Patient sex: M
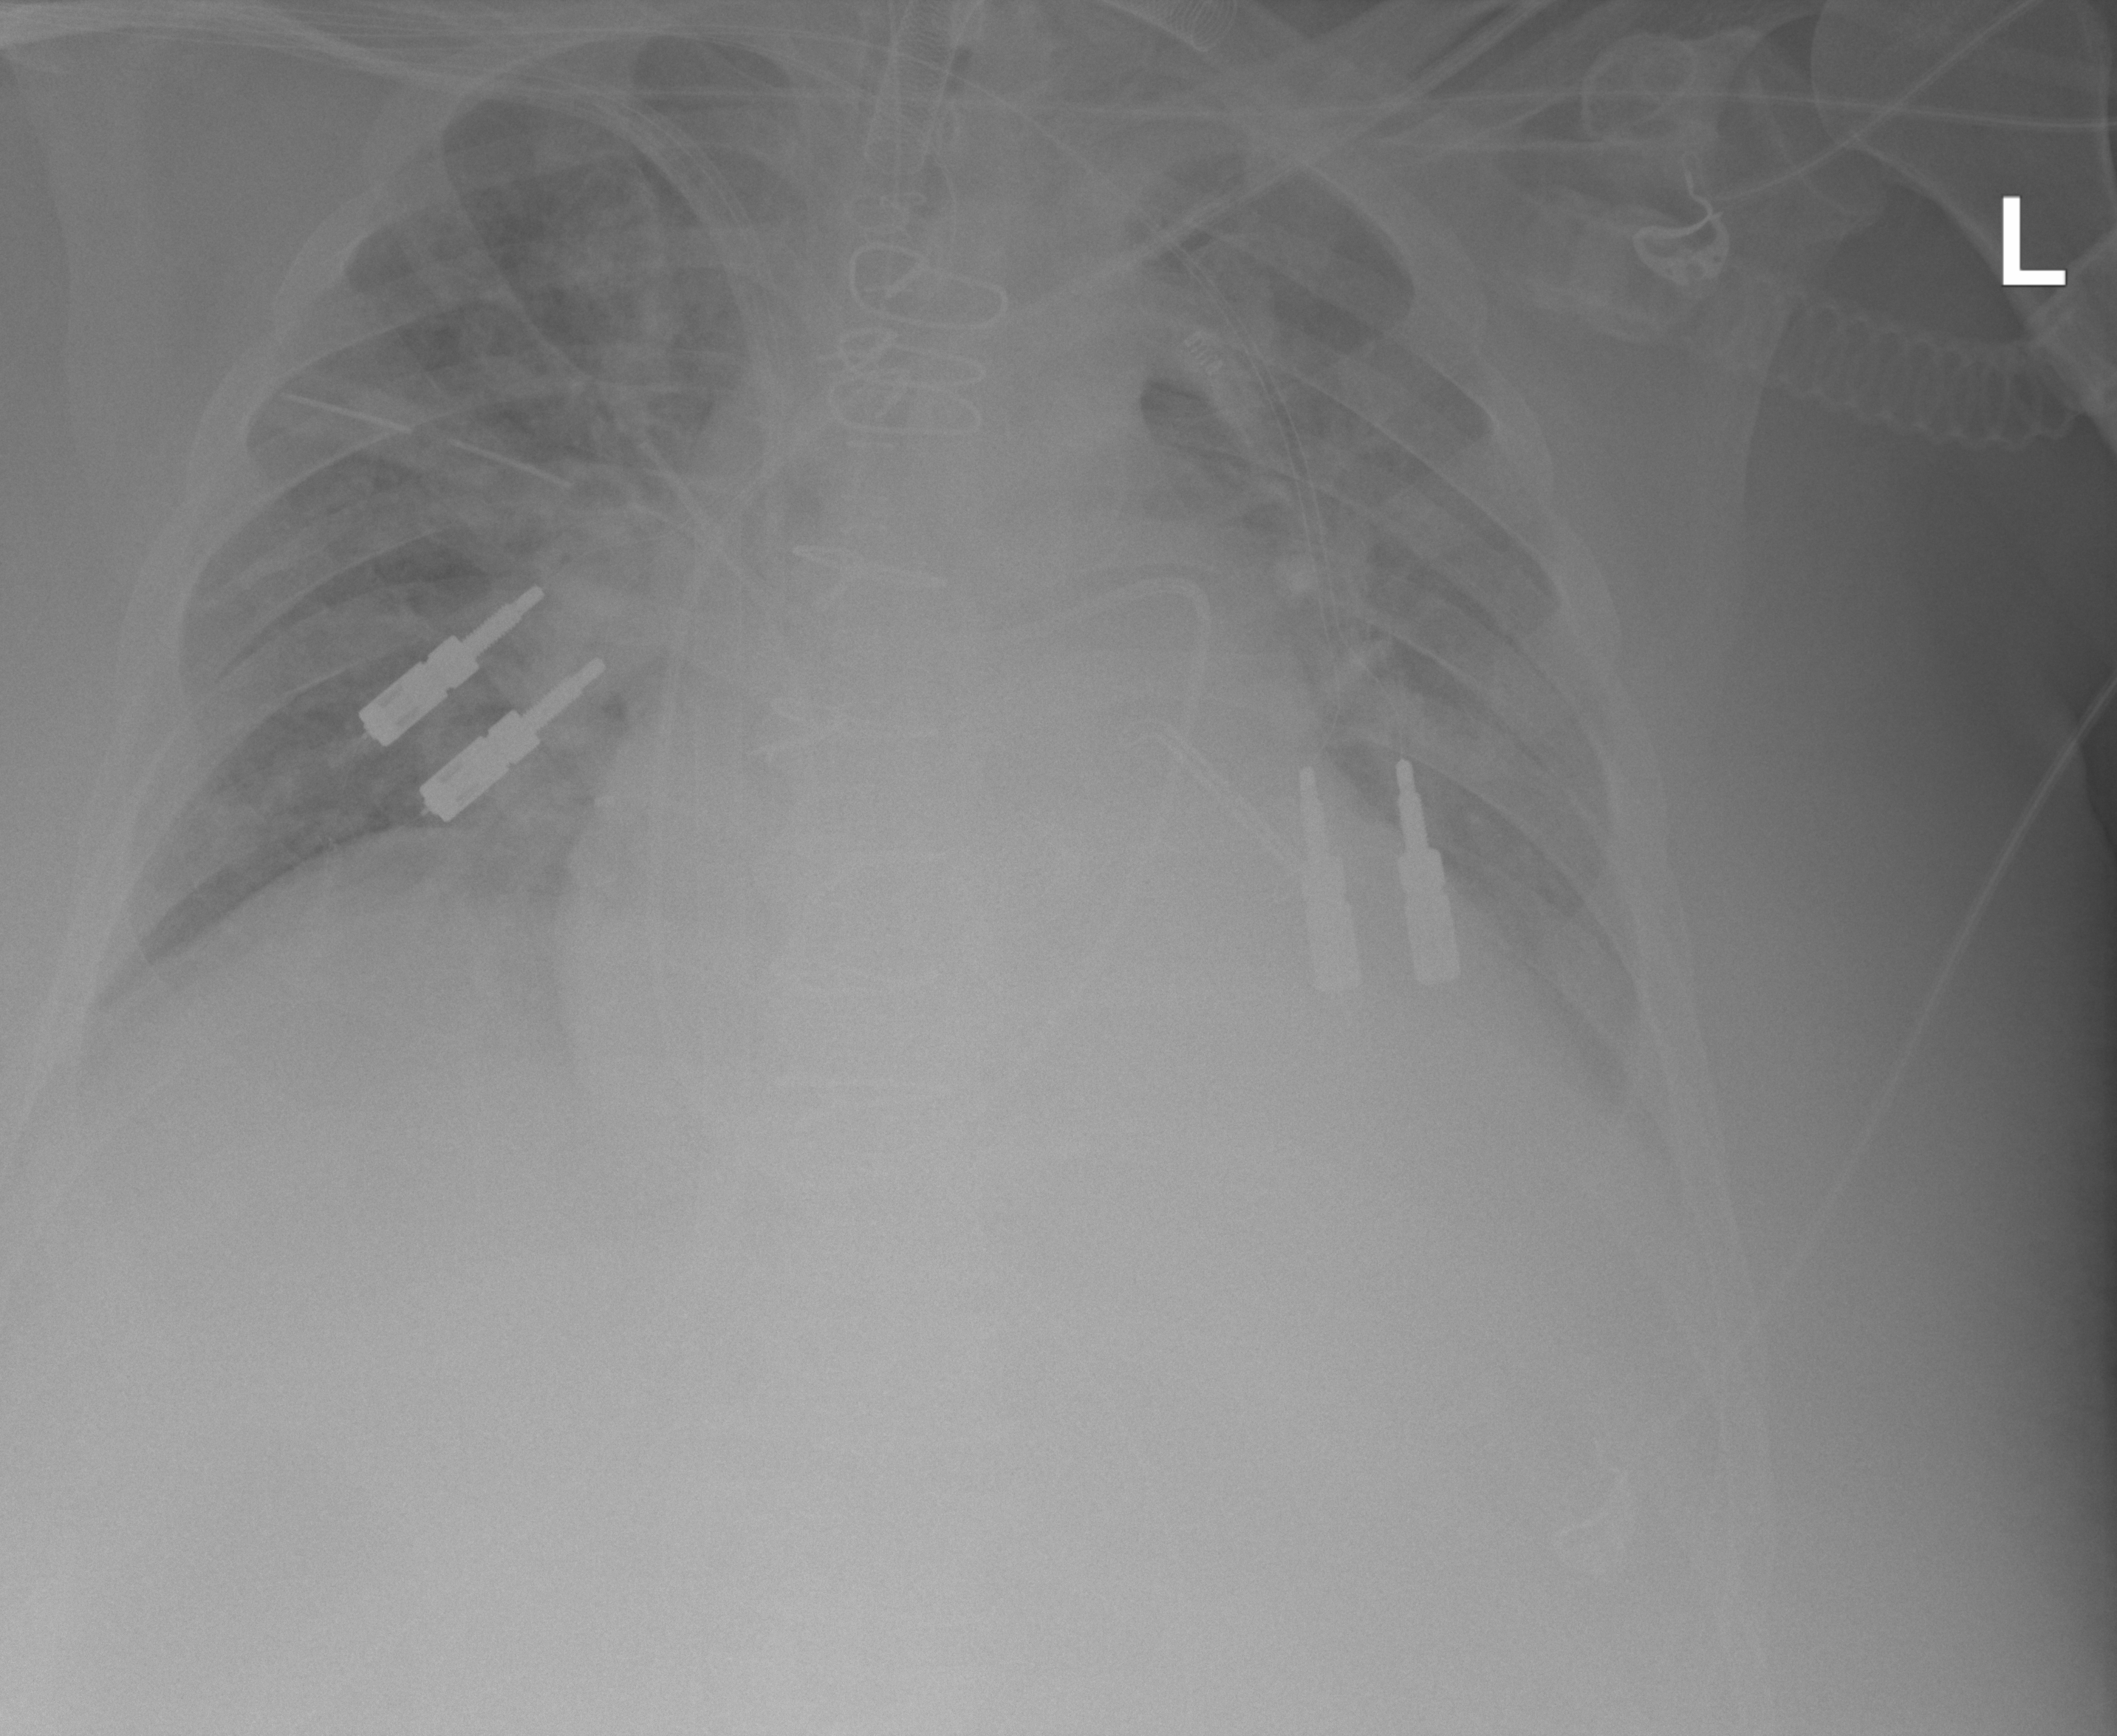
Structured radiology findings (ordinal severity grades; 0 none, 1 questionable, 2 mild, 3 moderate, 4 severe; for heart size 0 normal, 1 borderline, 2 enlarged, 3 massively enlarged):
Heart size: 2
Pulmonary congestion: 3
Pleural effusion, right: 2
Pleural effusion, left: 3
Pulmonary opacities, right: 3
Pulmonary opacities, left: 3
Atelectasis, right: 3
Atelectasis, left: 3